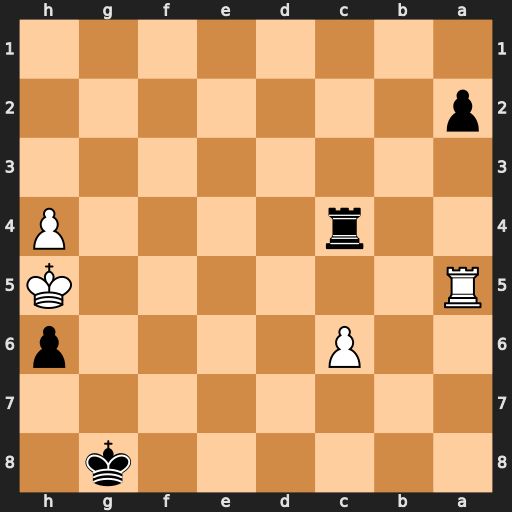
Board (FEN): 6k1/8/2P4p/R6K/2r4P/8/p7/8
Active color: b
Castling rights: -
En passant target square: -
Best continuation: Rc5+ Rxc5 a1=Q